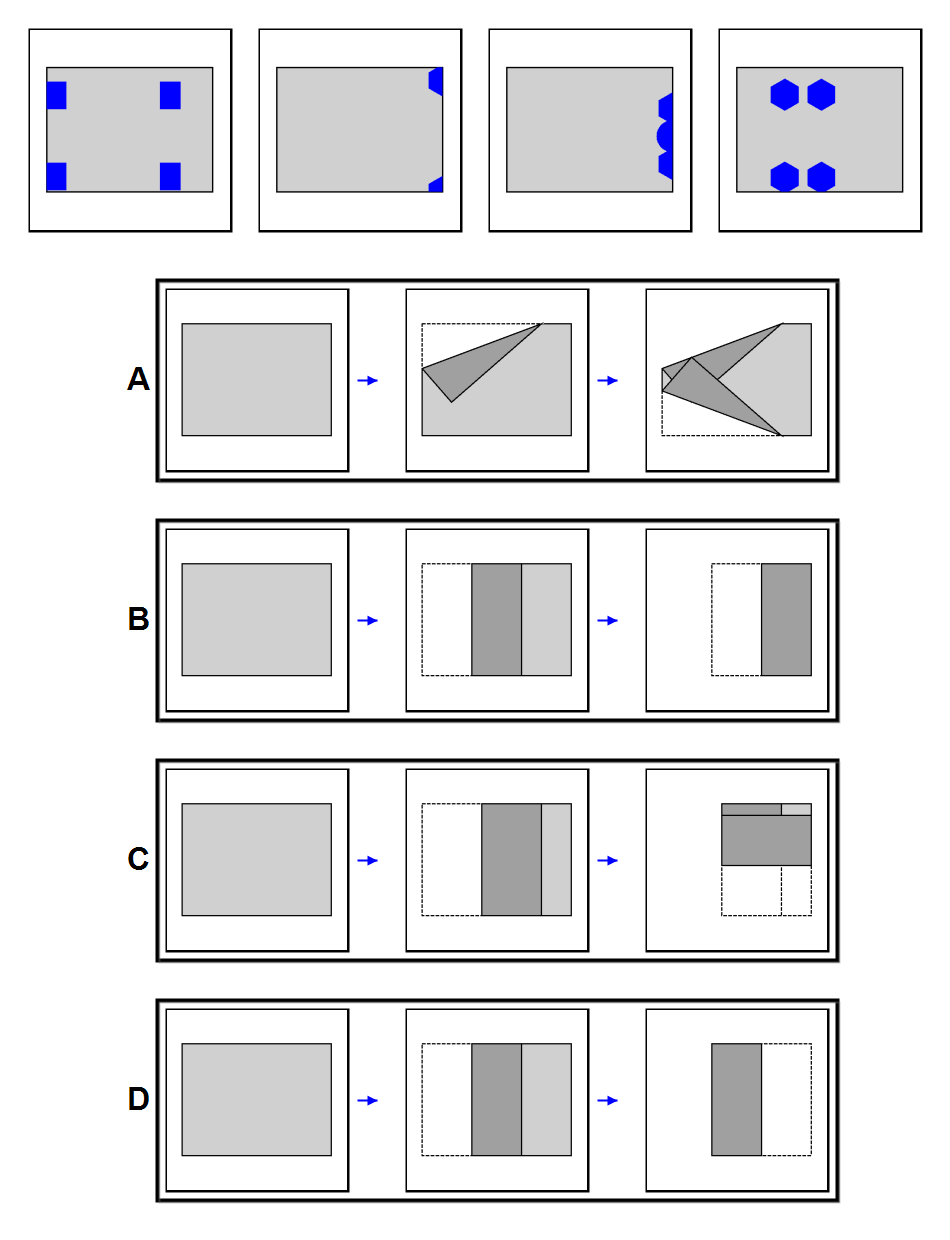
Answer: C